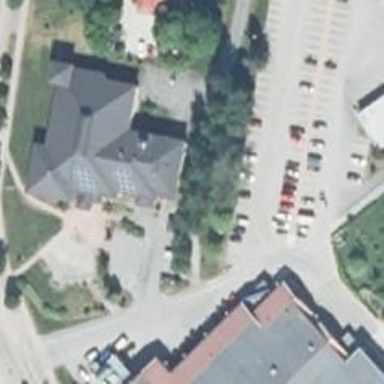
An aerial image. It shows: Building that serves as library.